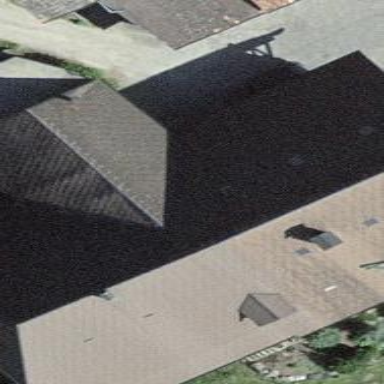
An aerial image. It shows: Farm building.